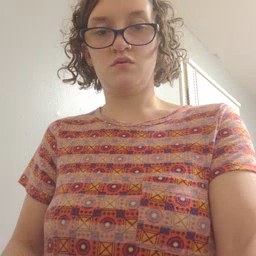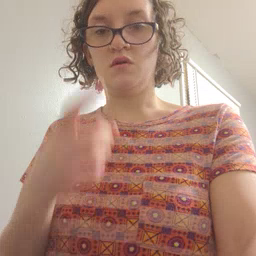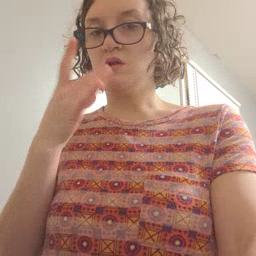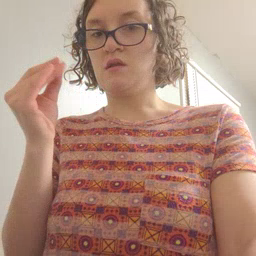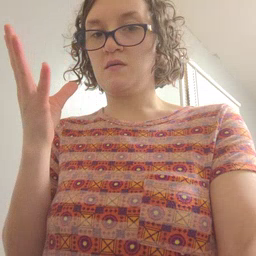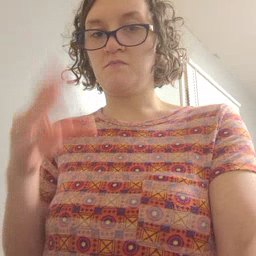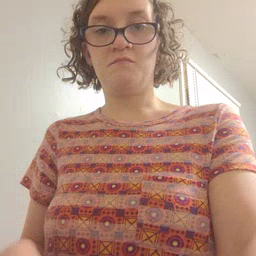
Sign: lamp